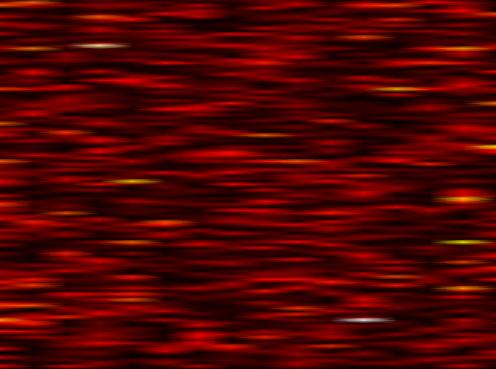
Label: FBMC